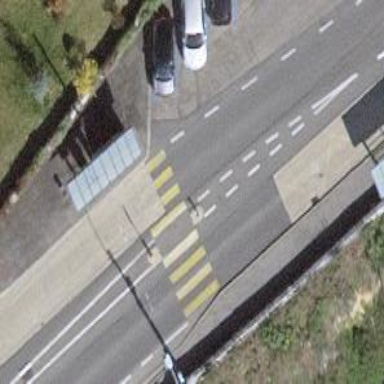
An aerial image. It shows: Zebra crossing on the road.